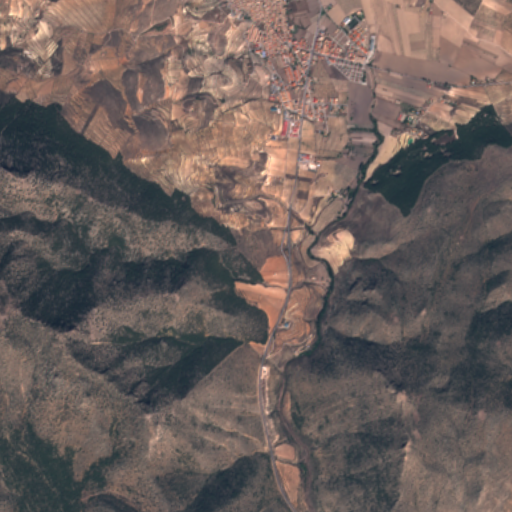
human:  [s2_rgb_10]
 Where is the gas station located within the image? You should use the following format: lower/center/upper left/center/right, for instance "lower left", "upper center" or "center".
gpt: The gas station is located in the upper center of the image.
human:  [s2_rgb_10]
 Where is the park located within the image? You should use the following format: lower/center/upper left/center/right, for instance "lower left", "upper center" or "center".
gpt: The park is located in the upper right of the image.
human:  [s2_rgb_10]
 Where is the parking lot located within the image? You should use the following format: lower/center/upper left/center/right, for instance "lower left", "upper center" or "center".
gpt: The parking lot is located in the upper right of the image.
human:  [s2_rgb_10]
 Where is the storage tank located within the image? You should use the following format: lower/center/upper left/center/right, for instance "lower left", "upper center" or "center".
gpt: The storage tank is located in the upper center of the image.
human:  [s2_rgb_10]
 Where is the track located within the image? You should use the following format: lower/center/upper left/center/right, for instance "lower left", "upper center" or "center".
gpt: There is no track in the image.